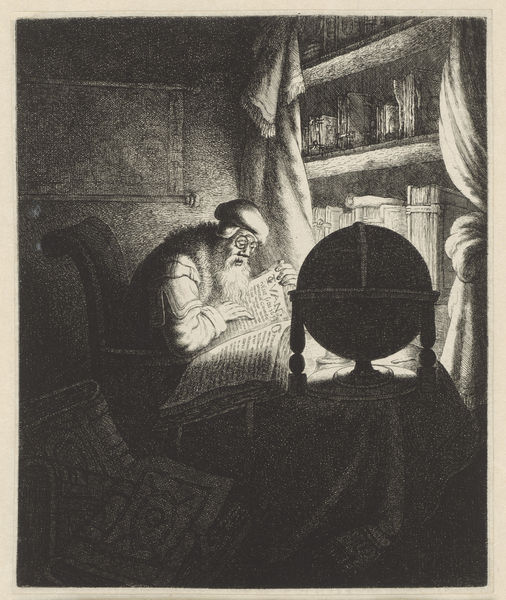
Titel: Lezende man met bril in een studievertrek
Künstler: Jan Gillisz. van Vliet
Standort: Amsterdam
Institution: Rijksmuseum
Schlagwörter: mann, weiß, hut, licht, nacht, schwarz, stuhl, bart, mütze, regal, vorhang, sessel, schrift, bücher, schreibtisch, alter mann, lesen, versteckt, buch, schwarzweiss, radierung, stich, brille, denker, karte, dramatisch, forscher, lesender, lichtquelle, gelehrter, lesend, globus, weltkarte, tich, caravaggio, dunkell, deker, denkger, brille bart, bart schwarz weiß, regal mann alter mann